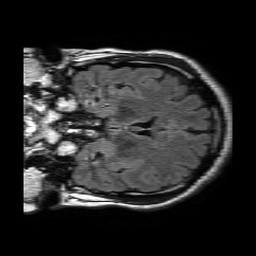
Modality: FLAIR
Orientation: coronal
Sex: male
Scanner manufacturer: philips
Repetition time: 11 s
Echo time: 0.125 s